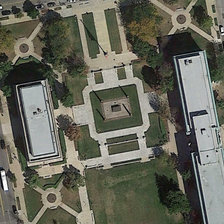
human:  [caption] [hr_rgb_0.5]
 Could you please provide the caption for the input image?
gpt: two buildings and some green trees are in a square .

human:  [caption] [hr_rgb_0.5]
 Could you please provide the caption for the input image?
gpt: two buildings and some green trees are in a square .

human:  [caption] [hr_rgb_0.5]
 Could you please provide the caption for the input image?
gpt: two buildings and some green trees are in a square .

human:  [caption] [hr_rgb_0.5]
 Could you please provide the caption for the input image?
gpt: two buildings and some green trees are in a square .

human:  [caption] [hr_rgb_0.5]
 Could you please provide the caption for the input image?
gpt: two buildings and some green trees are in a square .